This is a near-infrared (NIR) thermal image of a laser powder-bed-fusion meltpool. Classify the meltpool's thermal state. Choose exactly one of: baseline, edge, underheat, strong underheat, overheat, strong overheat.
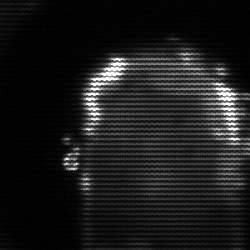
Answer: baseline